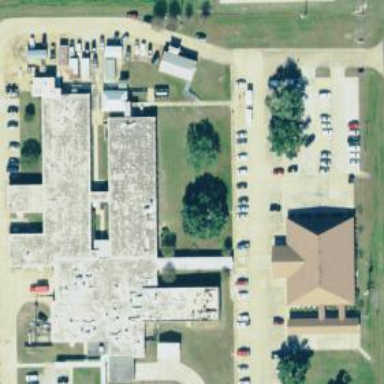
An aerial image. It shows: Healthcare facility identified as hospital.